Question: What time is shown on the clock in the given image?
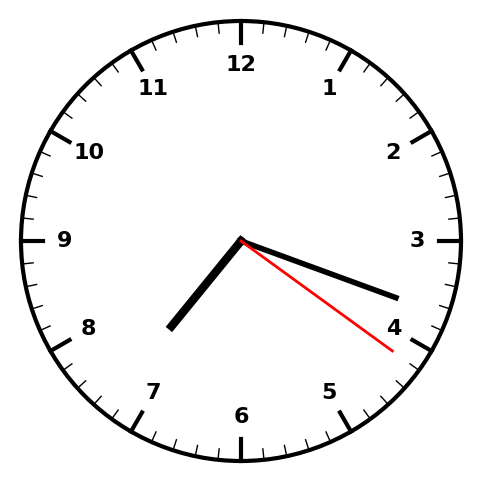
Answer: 07:18:21